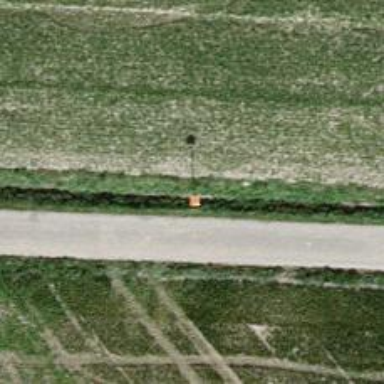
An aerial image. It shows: Aerial orange marker.